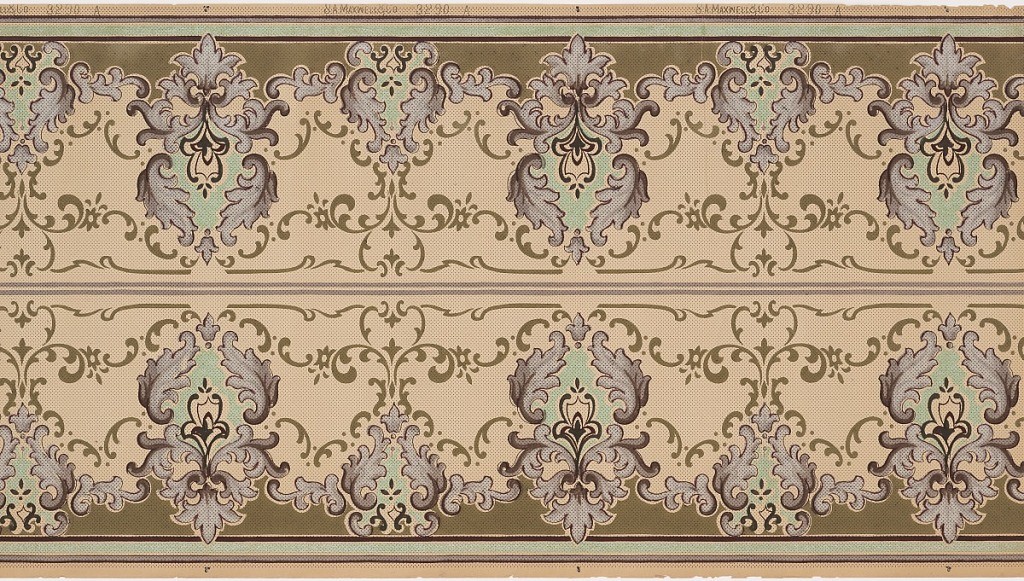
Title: Frieze
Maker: Maxwell & Co., S.A., Chicago, Illinois, USA
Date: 1905–1915
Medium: Machine-printed paper, liquid mica
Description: Small and large lavender and light blue anthemions or acanthus medallions, with scrolls in olive green, on beige ground. All-over polka dot background pattern. Two borders printed across the width.